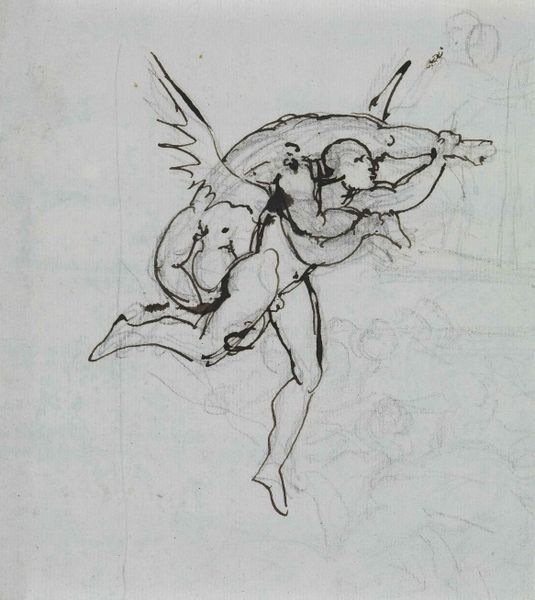
Titel: Studie des Ratsherrn von Lucca (Dante Inferno, Canto 21, V 34)
Künstler: Joseph Anton Koch
Standort: Karlsruhe
Institution: Staatliche Kunsthalle Karlsruhe
Schlagwörter: akt, feder, flügel, fuß, himmel, kampf, kopf, körper, mann, nackt, menschen, bewegung, mund, männer, nase, rücken, schwarz, skizze, zeichnung, tier, wolke, tanz, arm, arme, bibel, halten, tod, tot, tragen, figur, blatt, renaissance, schulter, fliegen, sack, delphin, engel, beine, bein, papier, zwei, haltung, studie, last, laufen, figuren, detail, tusch, nabel, knie, penis, tusche, flug, kohle, schweben, radierung, raub, streit, bleistift, entwurf, mythologie, kämpfen, sieg, tinte, männlich, teufel, entführung, empor, luzifer, monster, bütte, büttenpapier, vorzeichnung, tuschezeichnung, da vinci, hoden, tragend, jakob, kopfüber, ikarus, raufen, rauferei, huckepack, tsche, umklammerung, flgel, rauben, sturzflug, gepackt, po, tusche+, fallende, fliegender engel, verschleppen, inte, mensch kämpft mit ungeheuer in der luft zeichnung, fflug